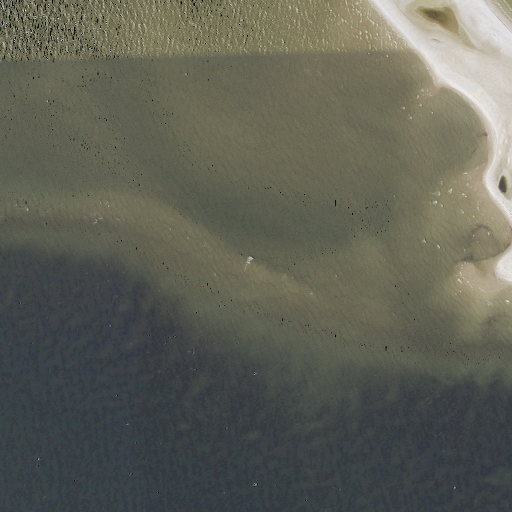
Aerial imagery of island in Alabama named Pelican Island containing only open water